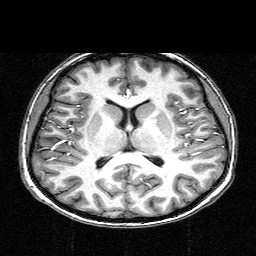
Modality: T1w
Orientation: coronal
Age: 29
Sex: female